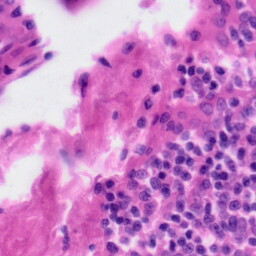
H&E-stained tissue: Tonsil